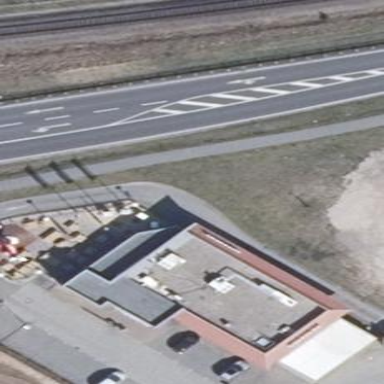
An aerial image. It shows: Fast food restaurant located in building.